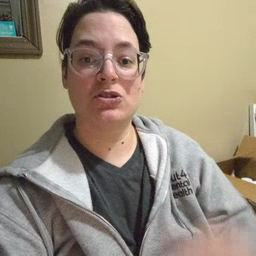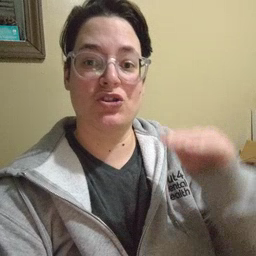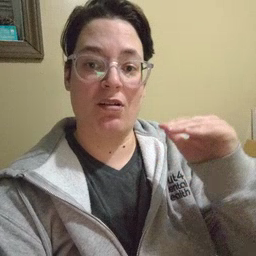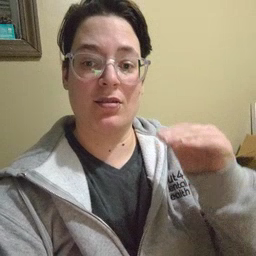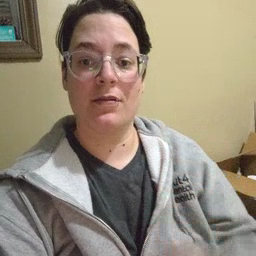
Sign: child